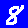
Digit: 8